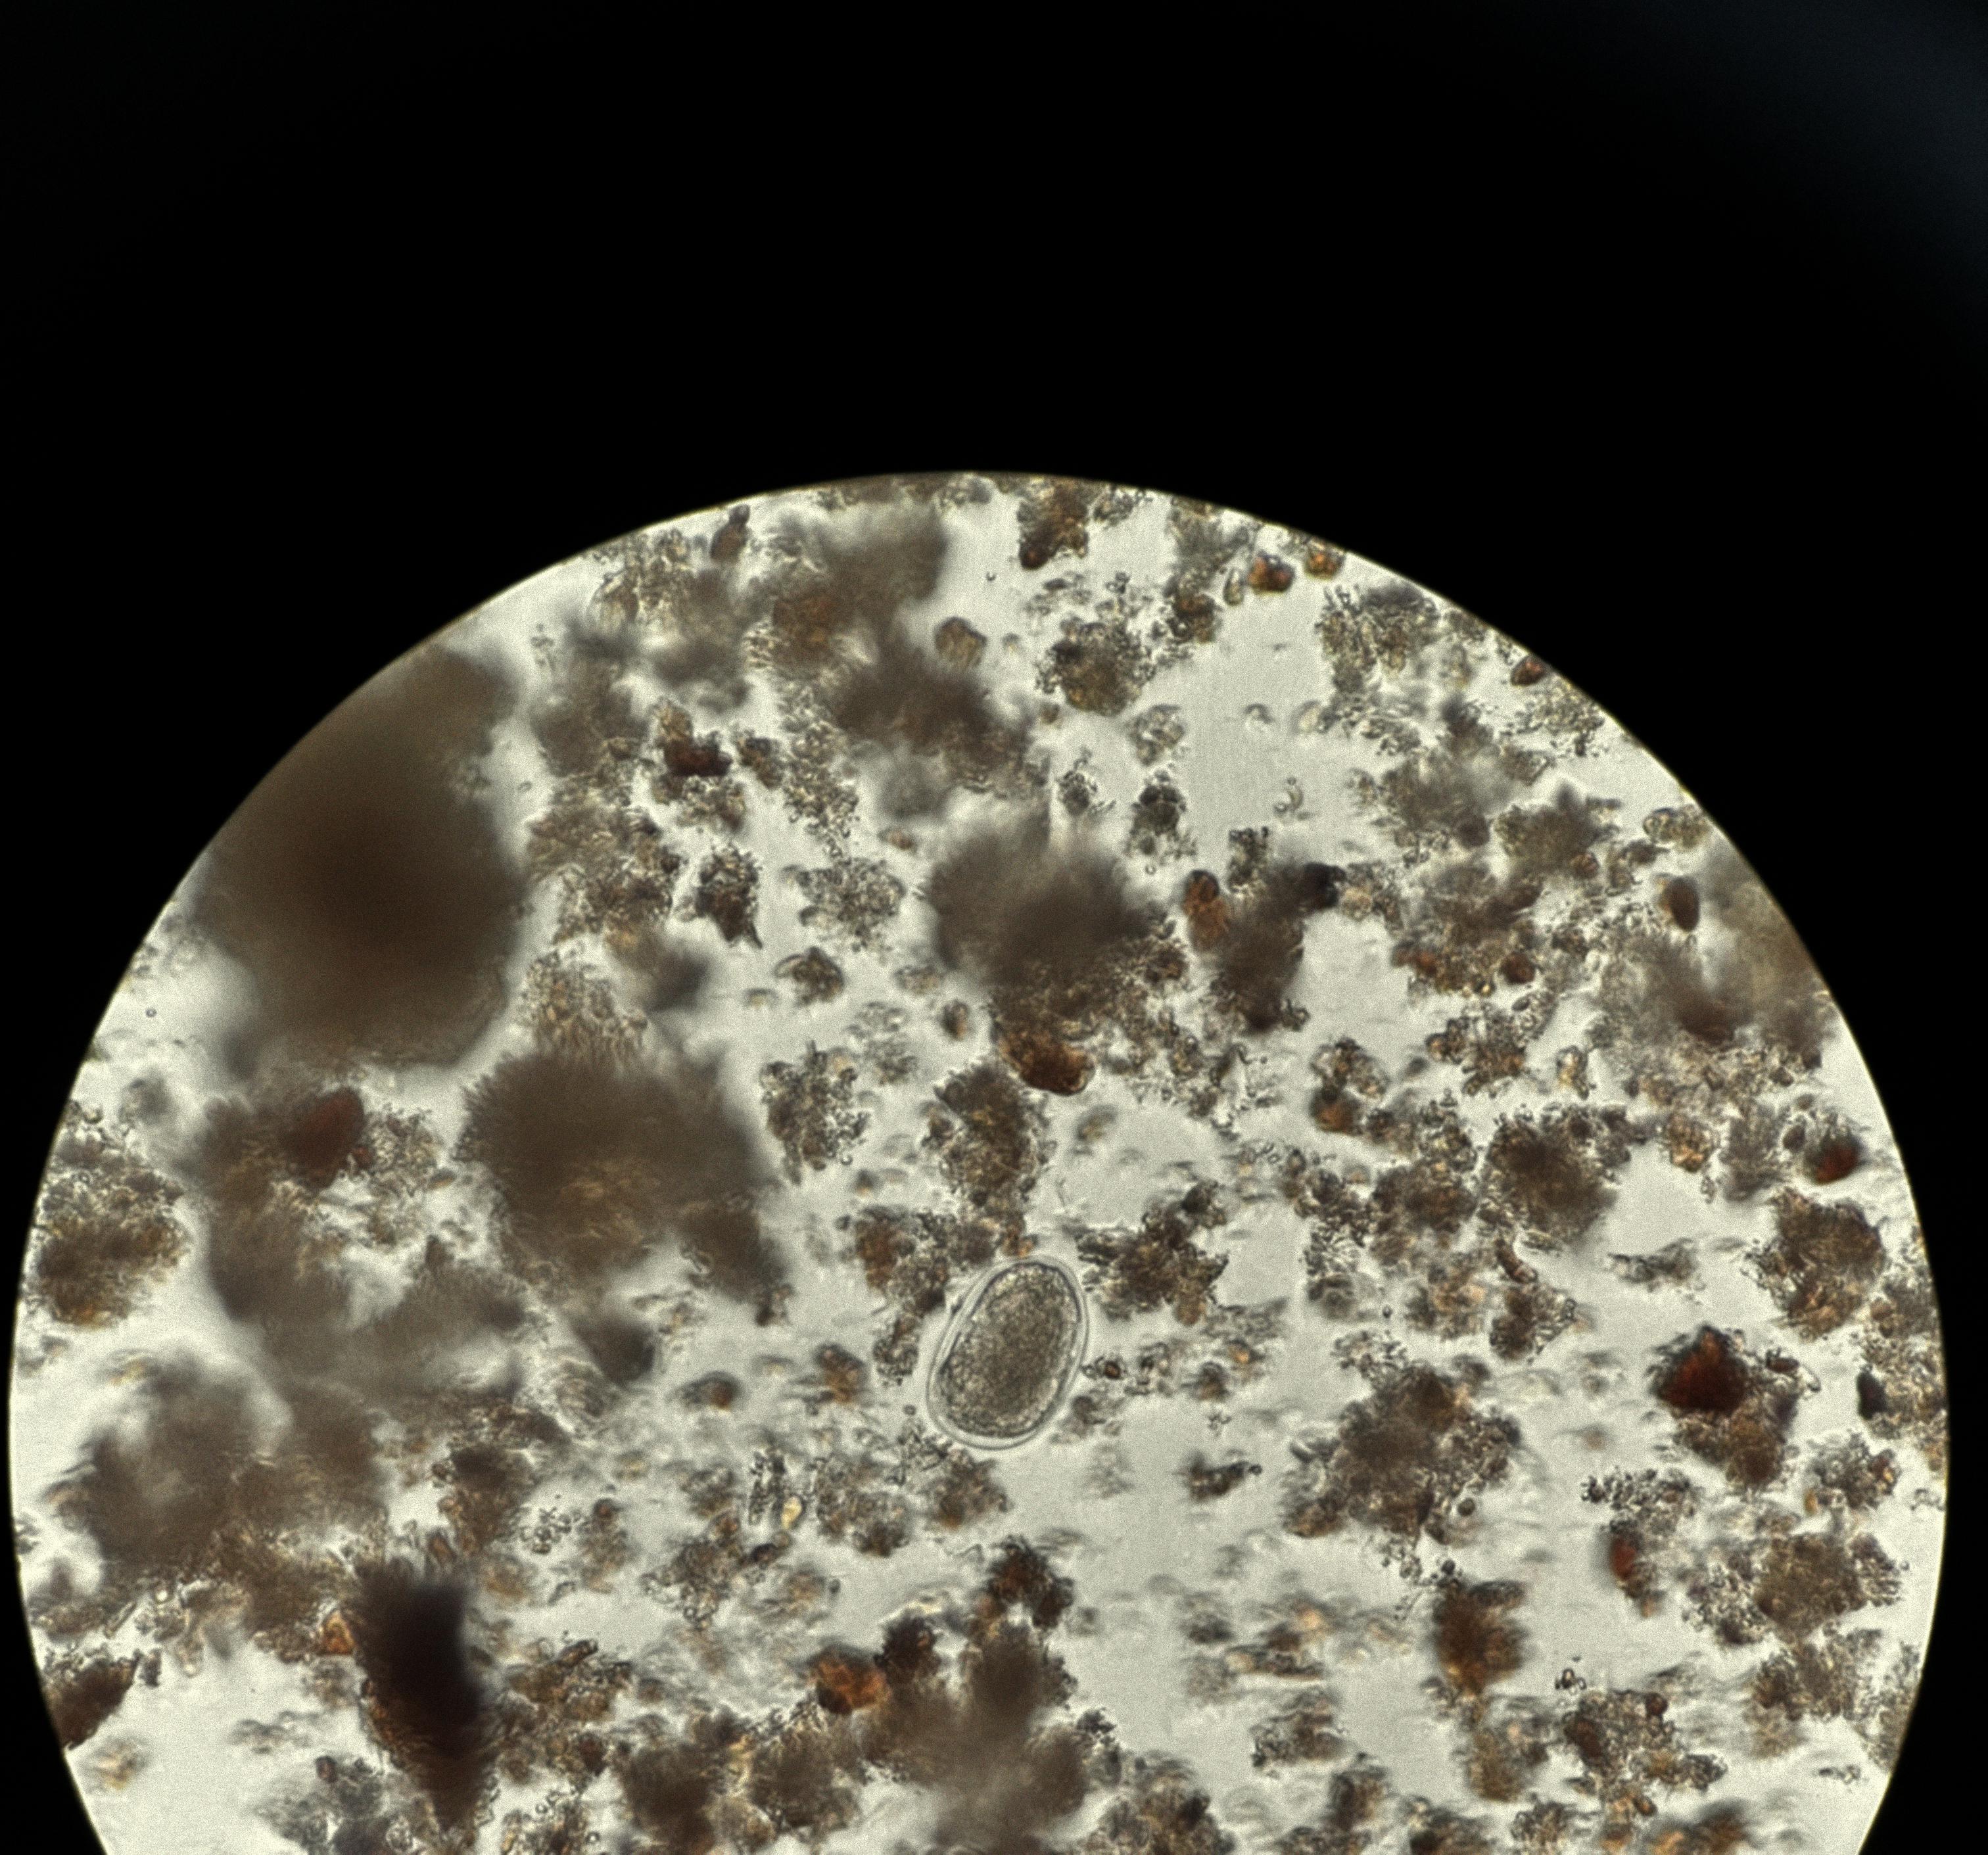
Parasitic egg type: Hookworm egg